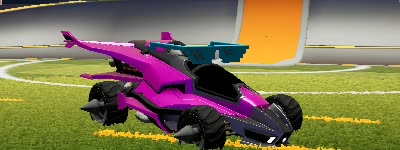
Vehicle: aftershock